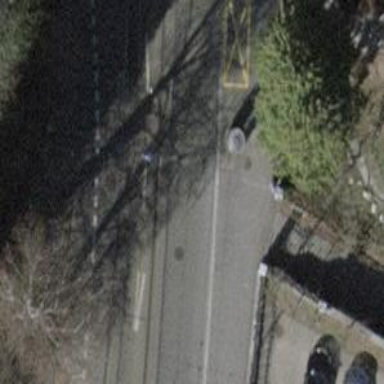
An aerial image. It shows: Road with steps.